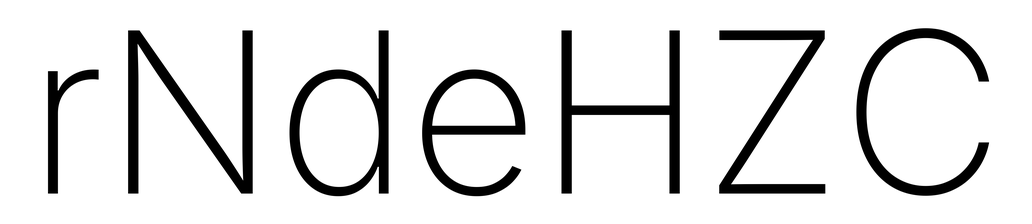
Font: Inter_ExtraLight